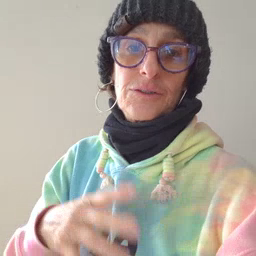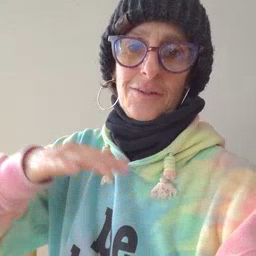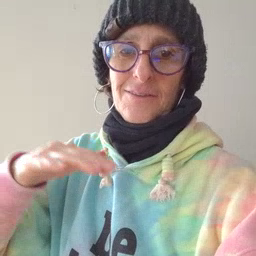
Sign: child